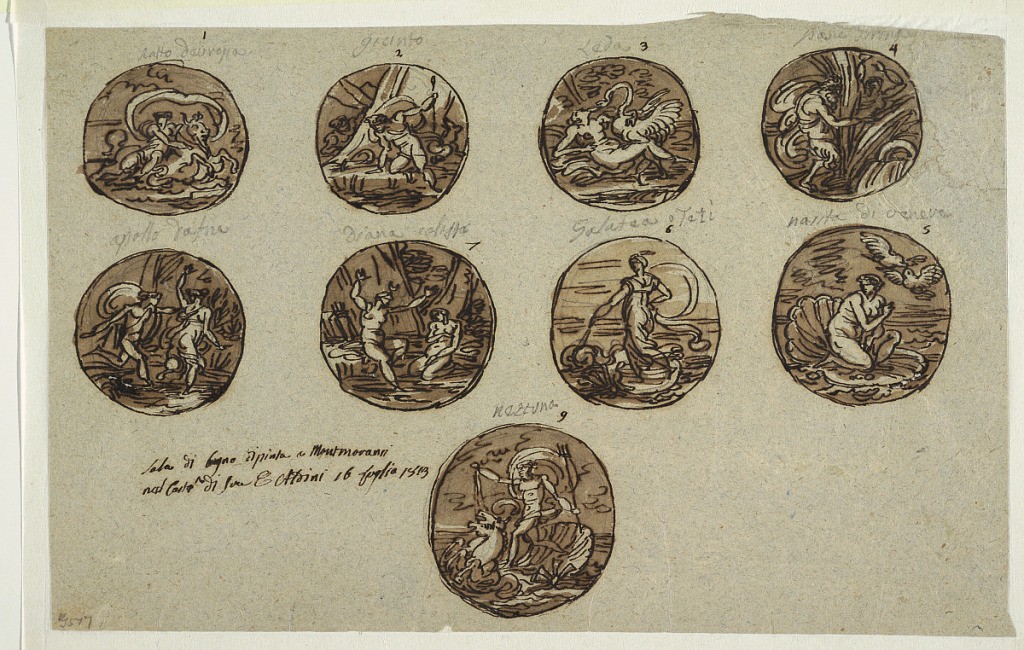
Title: Design for Nine Circular Paintings in the Bathroom of the Aldini Villa, Montmorency, France
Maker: Felice Giani, Italian, 1758–1823
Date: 1813
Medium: Pen and ink, brush and brown watercolor over pencil on rough grey paper.
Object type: Drawing
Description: Horizontal rectangle. Nine roundels with number in brown ink and inscription in black chalk. Top row: Europa and bull. Caption: "Ratto deuropa." Narcissus looking at image in water; in background, Echo, at left, an animal at right. Caption: "gicinto." Leda and Swan. Caption: "Leda." Pan and Syrinx. He embraces tuft of reeds. The nymph is at back crying for help. Caption: "Pan e nimfa." Central row: Apollo pursuing Daphne. Caption: "Apollo Dafne." Diana, startled, looks up from seated Callisto. Caption: "diana calisto." A woman shown standing in shell pulled by dolphins. Caption: "Galatea o Teti." Venus shown kneeling in shell, two doves above. Caption: "Nasita di venere." Bottom row: Neptune riding over sea. Caption: "Nettuno."